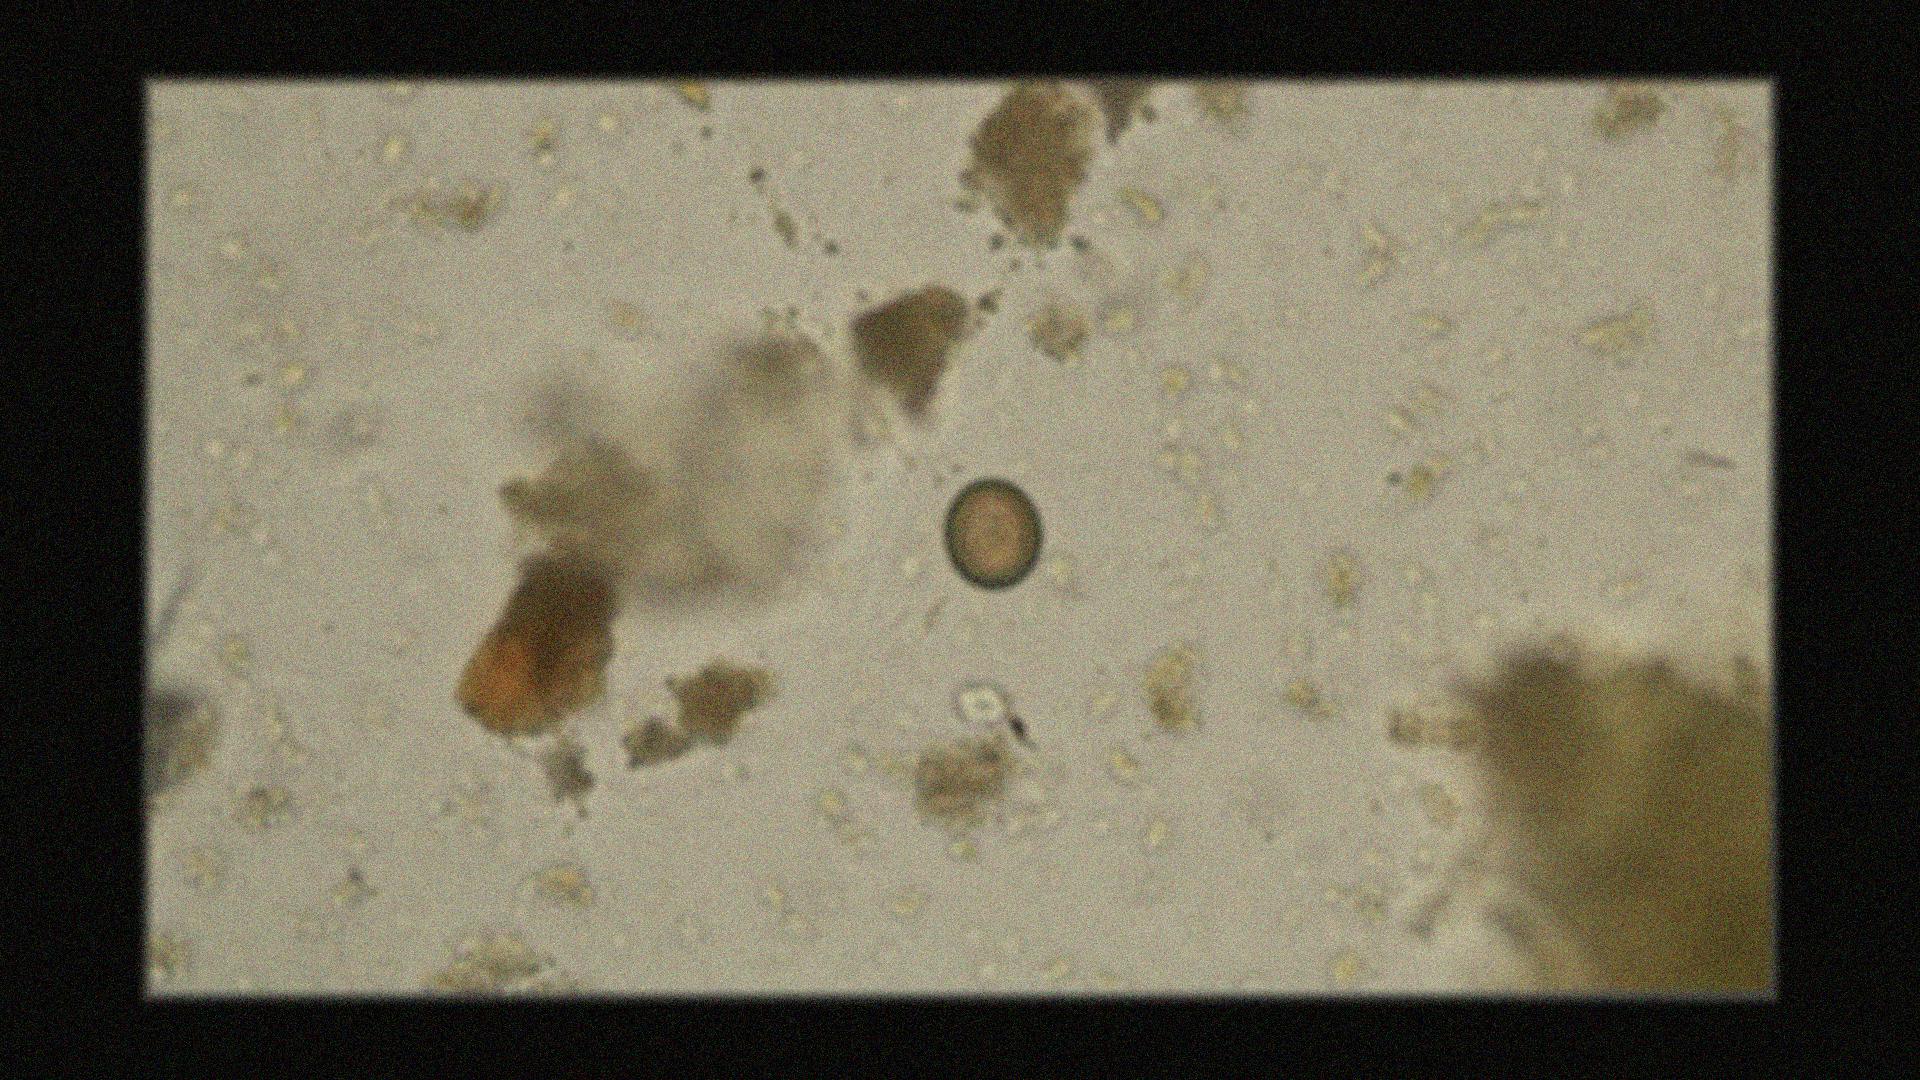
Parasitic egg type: Taenia spp. egg